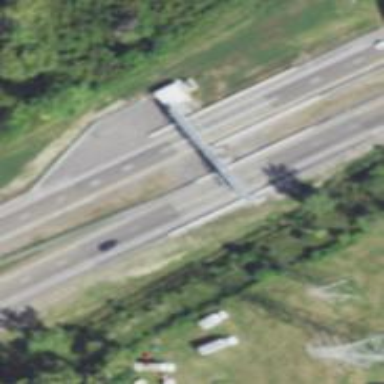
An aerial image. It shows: Toll gantry on the road.